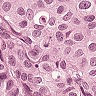
Metastatic tissue present: yes